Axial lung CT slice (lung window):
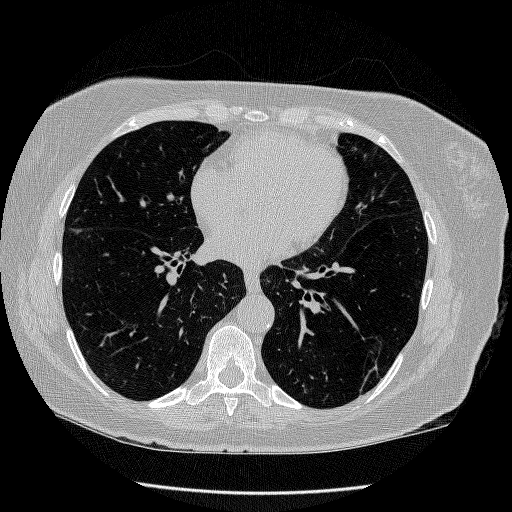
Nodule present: no